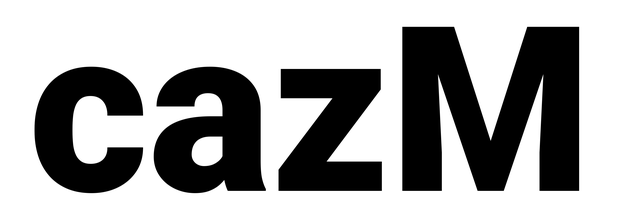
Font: Roboto_Black